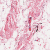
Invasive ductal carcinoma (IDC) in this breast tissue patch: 0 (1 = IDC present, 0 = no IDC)